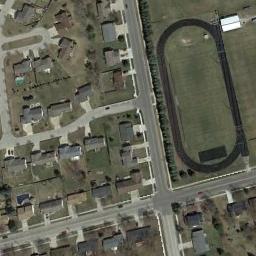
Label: ground_track_field